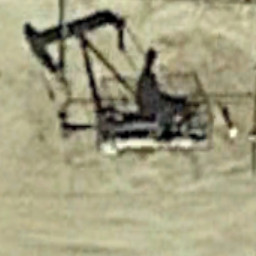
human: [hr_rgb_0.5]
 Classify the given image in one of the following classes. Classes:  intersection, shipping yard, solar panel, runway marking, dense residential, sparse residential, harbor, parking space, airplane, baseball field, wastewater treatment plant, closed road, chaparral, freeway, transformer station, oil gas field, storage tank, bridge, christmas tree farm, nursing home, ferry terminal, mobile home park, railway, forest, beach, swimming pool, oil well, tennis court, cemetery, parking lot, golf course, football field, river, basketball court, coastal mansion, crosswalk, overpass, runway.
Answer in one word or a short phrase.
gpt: oil well